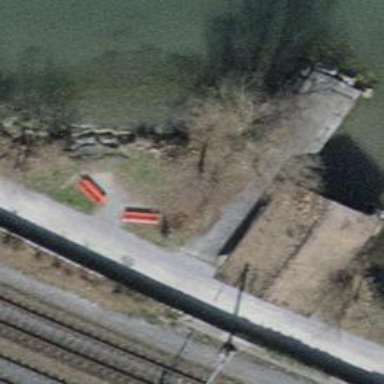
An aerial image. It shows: Red bench.